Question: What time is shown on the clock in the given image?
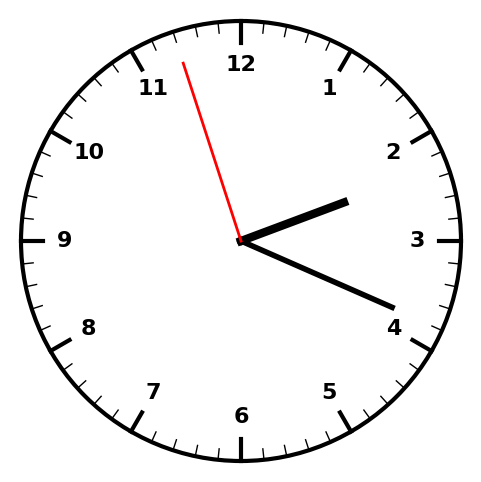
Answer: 02:18:57